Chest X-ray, PA view. Patient: 63 years old, sex F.
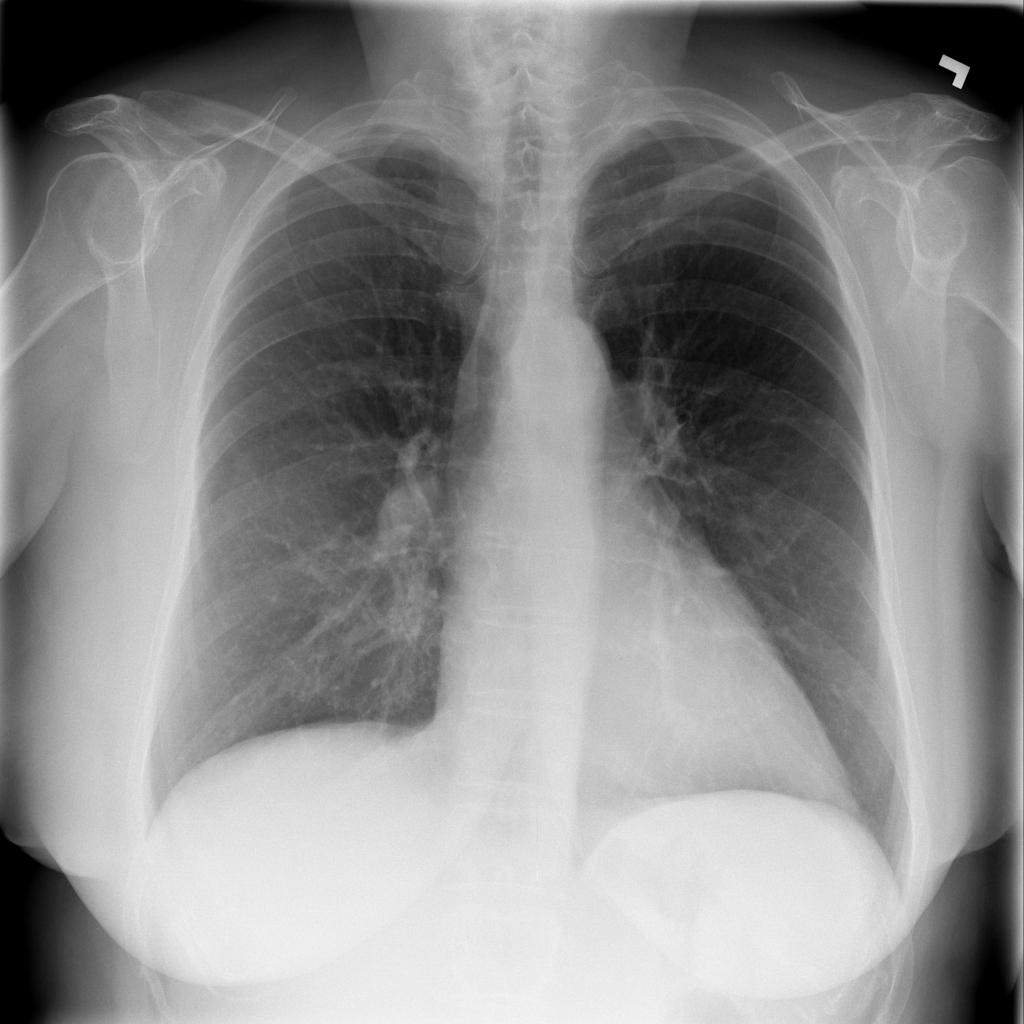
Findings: Pneumonia